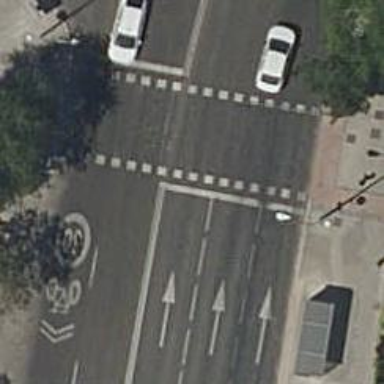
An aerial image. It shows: Crossing with traffic signals.